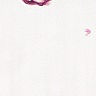
Metastatic tissue present: no